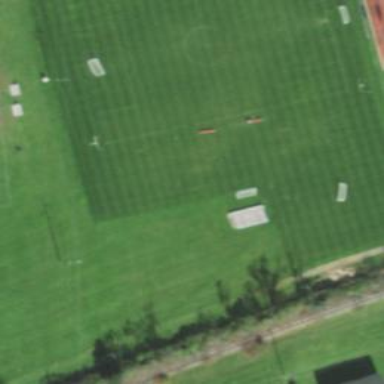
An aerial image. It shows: Soccer pitch for leisureland activities.